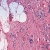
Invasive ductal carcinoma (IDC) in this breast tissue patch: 0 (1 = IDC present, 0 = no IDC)